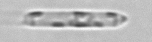
Label: Cerataulina_pelagica